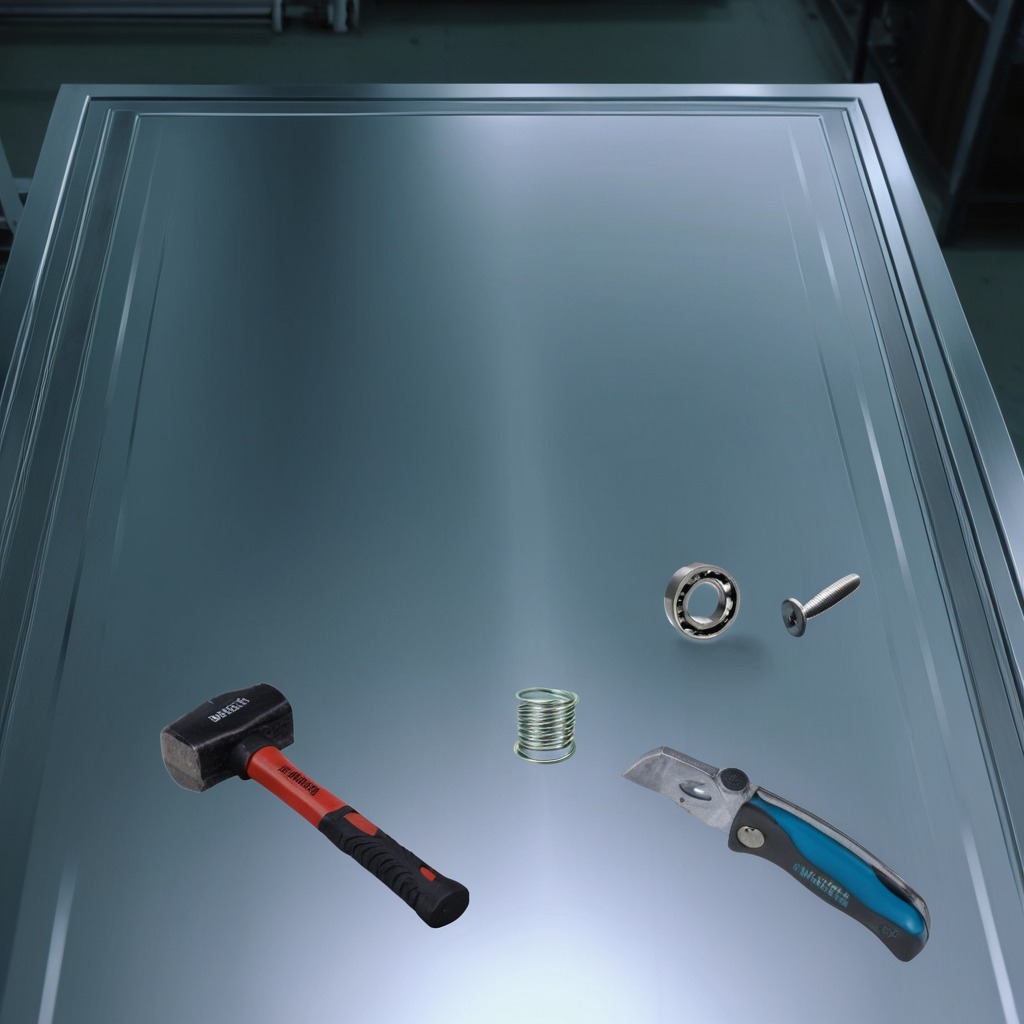
A ball bearing, a hammer, a coiled metal spring, a utility knife, and a machine screw are lying on a metal table in a machine shop under fluorescent lights.